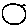
Label: moon